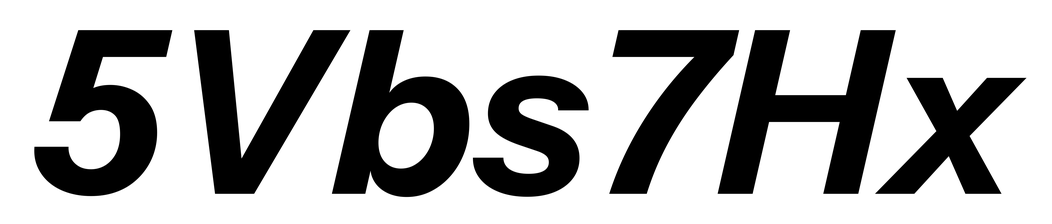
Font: InstrumentSans-Italic_Bold_Italic